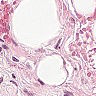
Metastatic tissue present: no